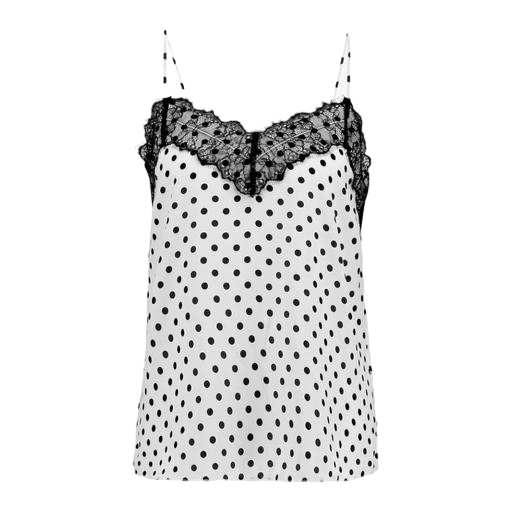
white lace-trim polka-dot top, white polka-dot lace shirt, white and black polka dot shirt, white background